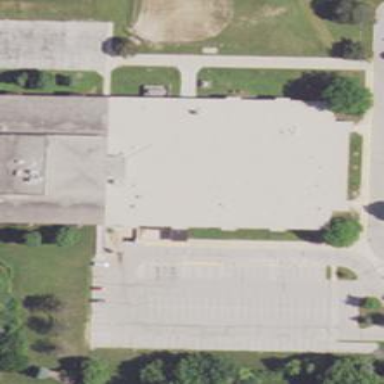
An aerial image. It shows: School building.